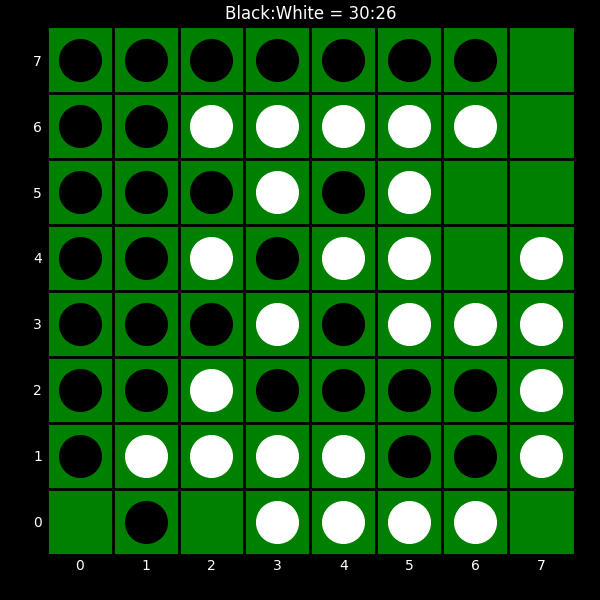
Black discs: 30
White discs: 26